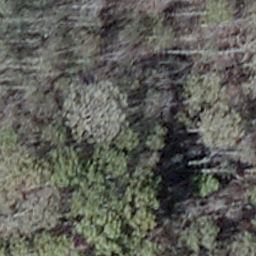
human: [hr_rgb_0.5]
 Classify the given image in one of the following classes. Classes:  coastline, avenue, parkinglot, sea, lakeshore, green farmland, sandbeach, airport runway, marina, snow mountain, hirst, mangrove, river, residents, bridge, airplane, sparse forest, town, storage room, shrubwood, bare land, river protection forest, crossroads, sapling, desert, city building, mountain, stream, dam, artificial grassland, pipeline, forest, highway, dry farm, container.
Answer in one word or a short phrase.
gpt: shrubwood